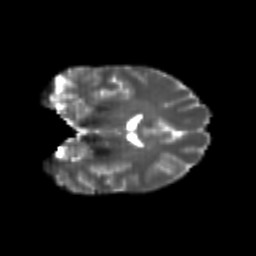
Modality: T2w
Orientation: coronal
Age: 26
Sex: female
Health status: healthy
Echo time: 0.074 s